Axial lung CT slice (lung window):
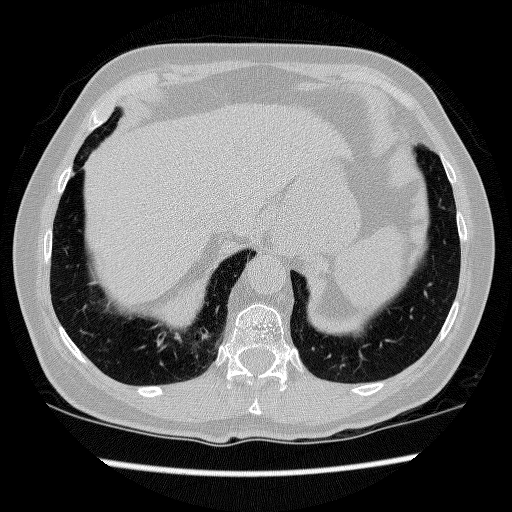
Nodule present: no